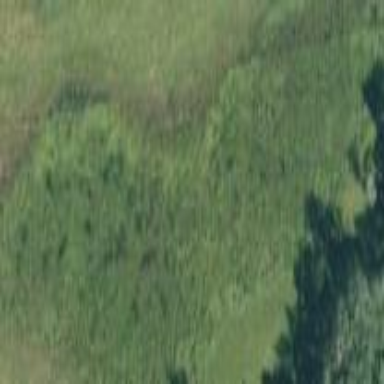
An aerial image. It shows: Marsh wetland.